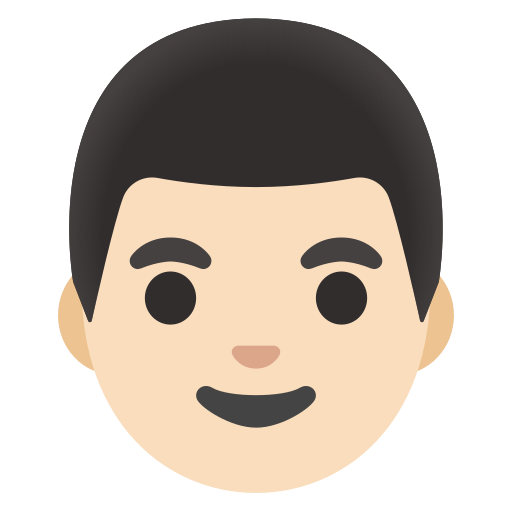
Emoji: 👨🏻